Interaction volume radius: 10 \u00c5
Interaction volume height: 10 \u00c5
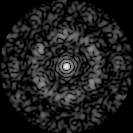
Disorder parameter: 0.7197